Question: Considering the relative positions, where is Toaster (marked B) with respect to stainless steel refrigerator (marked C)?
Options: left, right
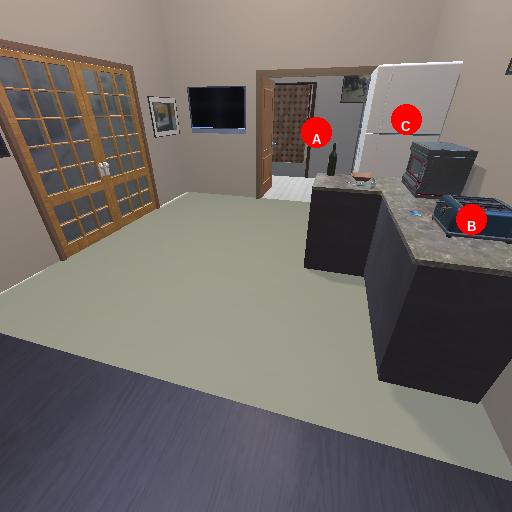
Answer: left